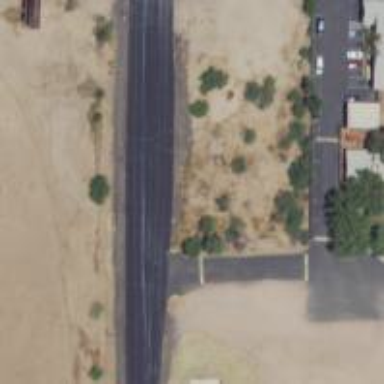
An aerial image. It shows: Asphalt road classified as tertiary.